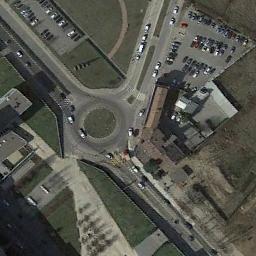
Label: roundabout